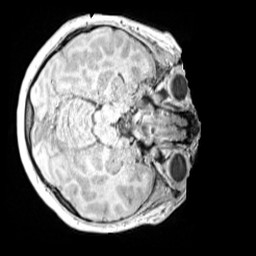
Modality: MP2RAGE
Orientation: axial
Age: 12
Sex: male
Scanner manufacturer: siemens
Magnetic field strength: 3 T
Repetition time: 4 s
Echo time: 0.00299 s